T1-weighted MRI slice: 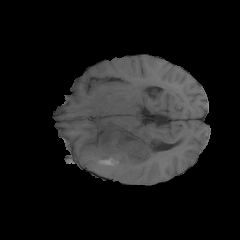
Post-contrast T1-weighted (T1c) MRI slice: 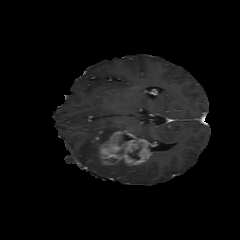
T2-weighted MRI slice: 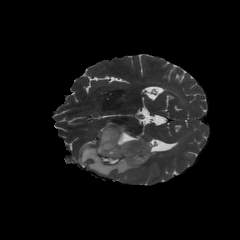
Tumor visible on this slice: yes